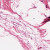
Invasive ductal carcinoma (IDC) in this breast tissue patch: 0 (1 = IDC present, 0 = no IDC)